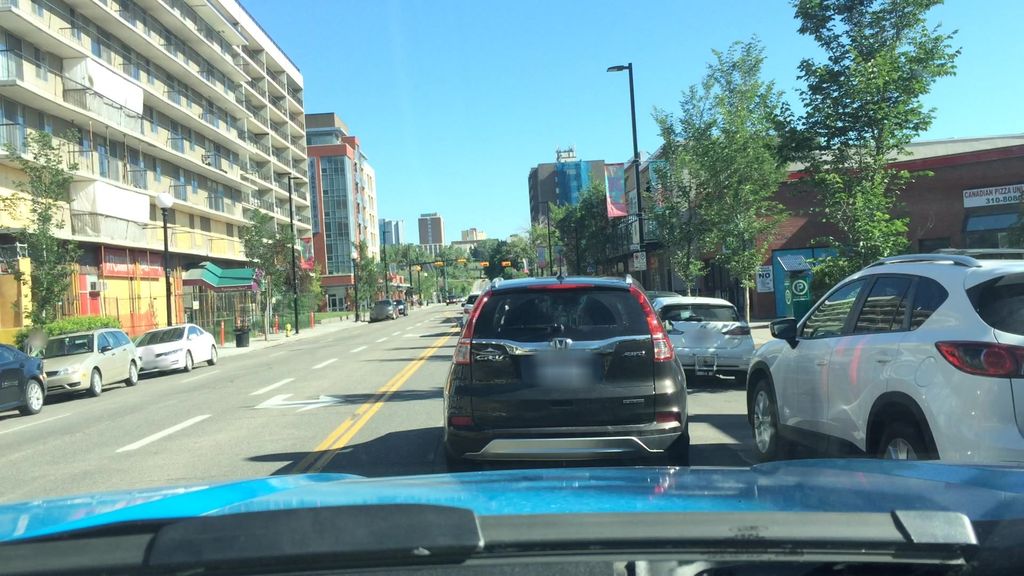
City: calgary